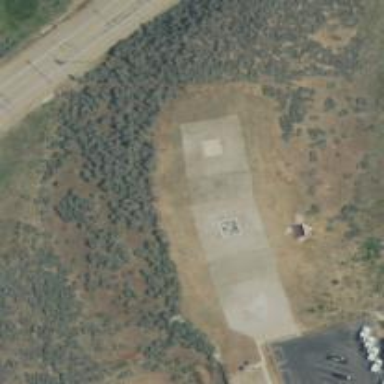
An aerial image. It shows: Image of helipad at airport.